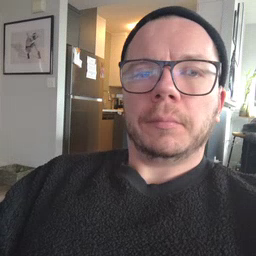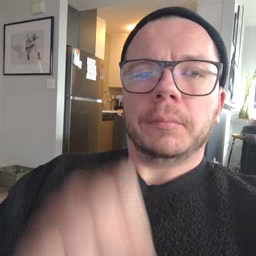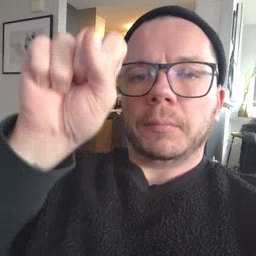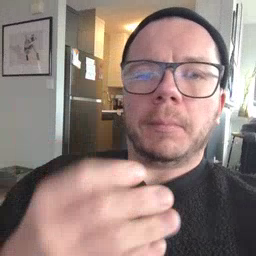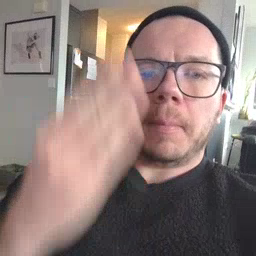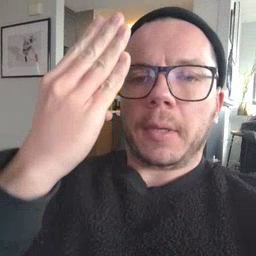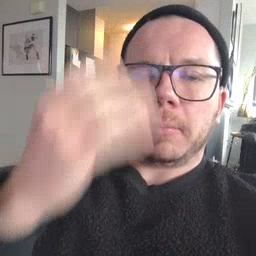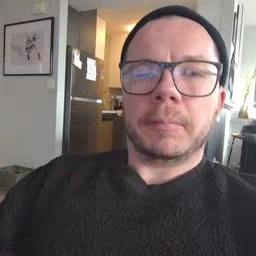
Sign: mitten